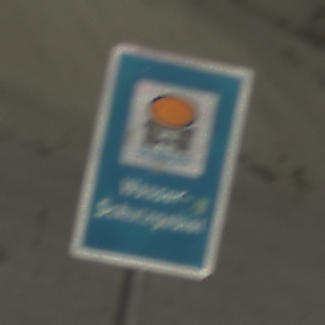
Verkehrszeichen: Wasserschutzgebiet
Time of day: MorningAfternoon
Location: Outdoor (Beach)
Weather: PartlyCloudy
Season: NotSpecified
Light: Natural